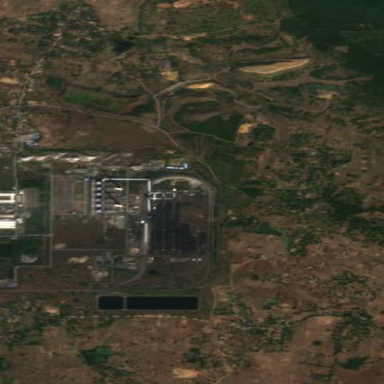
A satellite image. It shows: Industrial area with coal-powered plant.